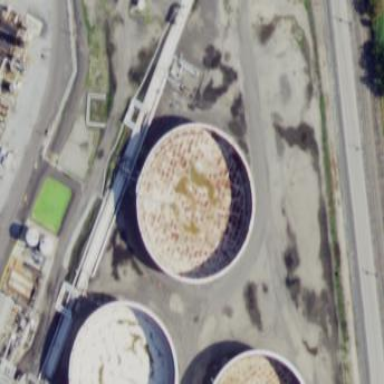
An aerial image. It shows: Storage tank which is man-made and housed in building.